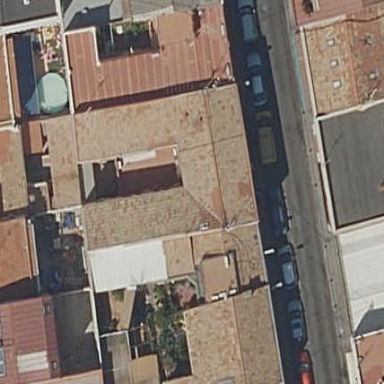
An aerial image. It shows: Image showing building with apartments.